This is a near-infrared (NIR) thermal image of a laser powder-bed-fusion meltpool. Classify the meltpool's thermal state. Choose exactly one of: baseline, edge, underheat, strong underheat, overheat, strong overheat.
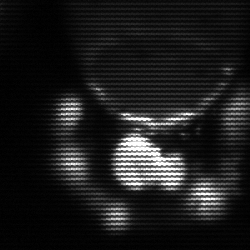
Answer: edge